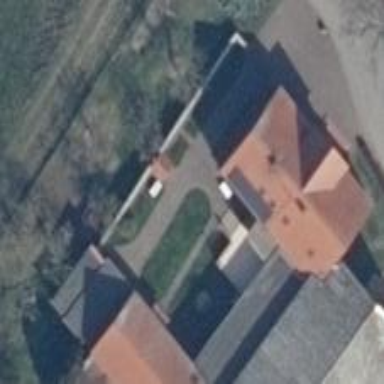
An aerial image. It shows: Guest house building.